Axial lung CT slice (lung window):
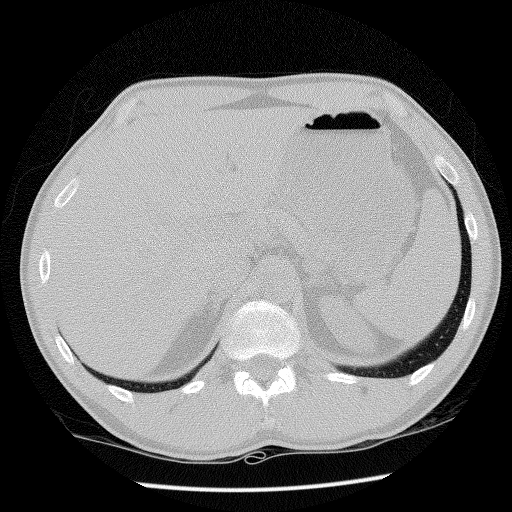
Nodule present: no